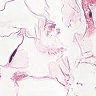
Metastatic tissue present: no